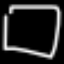
Label: square